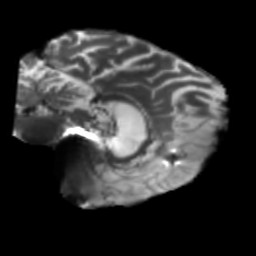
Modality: T2w
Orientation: sagittal
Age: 68
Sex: male
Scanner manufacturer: siemens
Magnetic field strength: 3 T
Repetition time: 5.47 s
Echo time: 0.0854 s